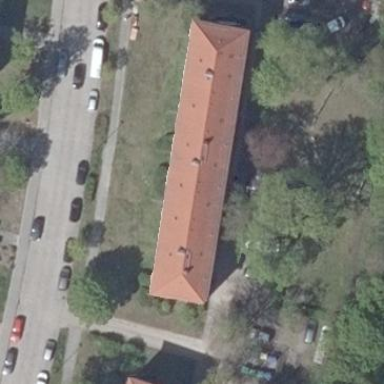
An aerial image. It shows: View of apartment building.